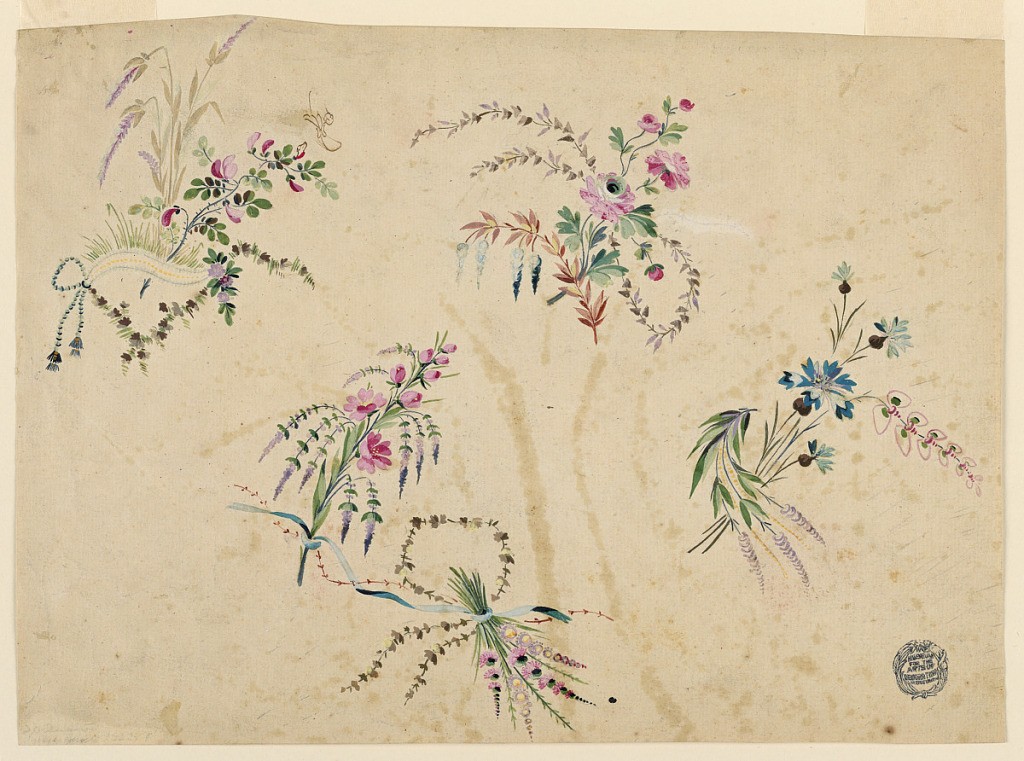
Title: Design for Embroidered Floral Motifs of the "Fabrique de St. Ruf"
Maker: Fabrique de Saint Ruf, Lyon, France
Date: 1780–1790
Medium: Graphite, brush and gouache on paper
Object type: Drawing
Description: Top row, left: a festoon and a garland hang from grass, from which a plant rises; a flower bough is fastened to it. A flower motif is roughly sketched beside it with pen, ink. At right, a bunch of flowers. Staggered bottom row. At left: a flower and a bunch of flowers shown upside d own are connceted by a blue ribbon and a bough. At right: A bunch of flowers in which cornflowers are included. Verso: scale, graphite.